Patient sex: M
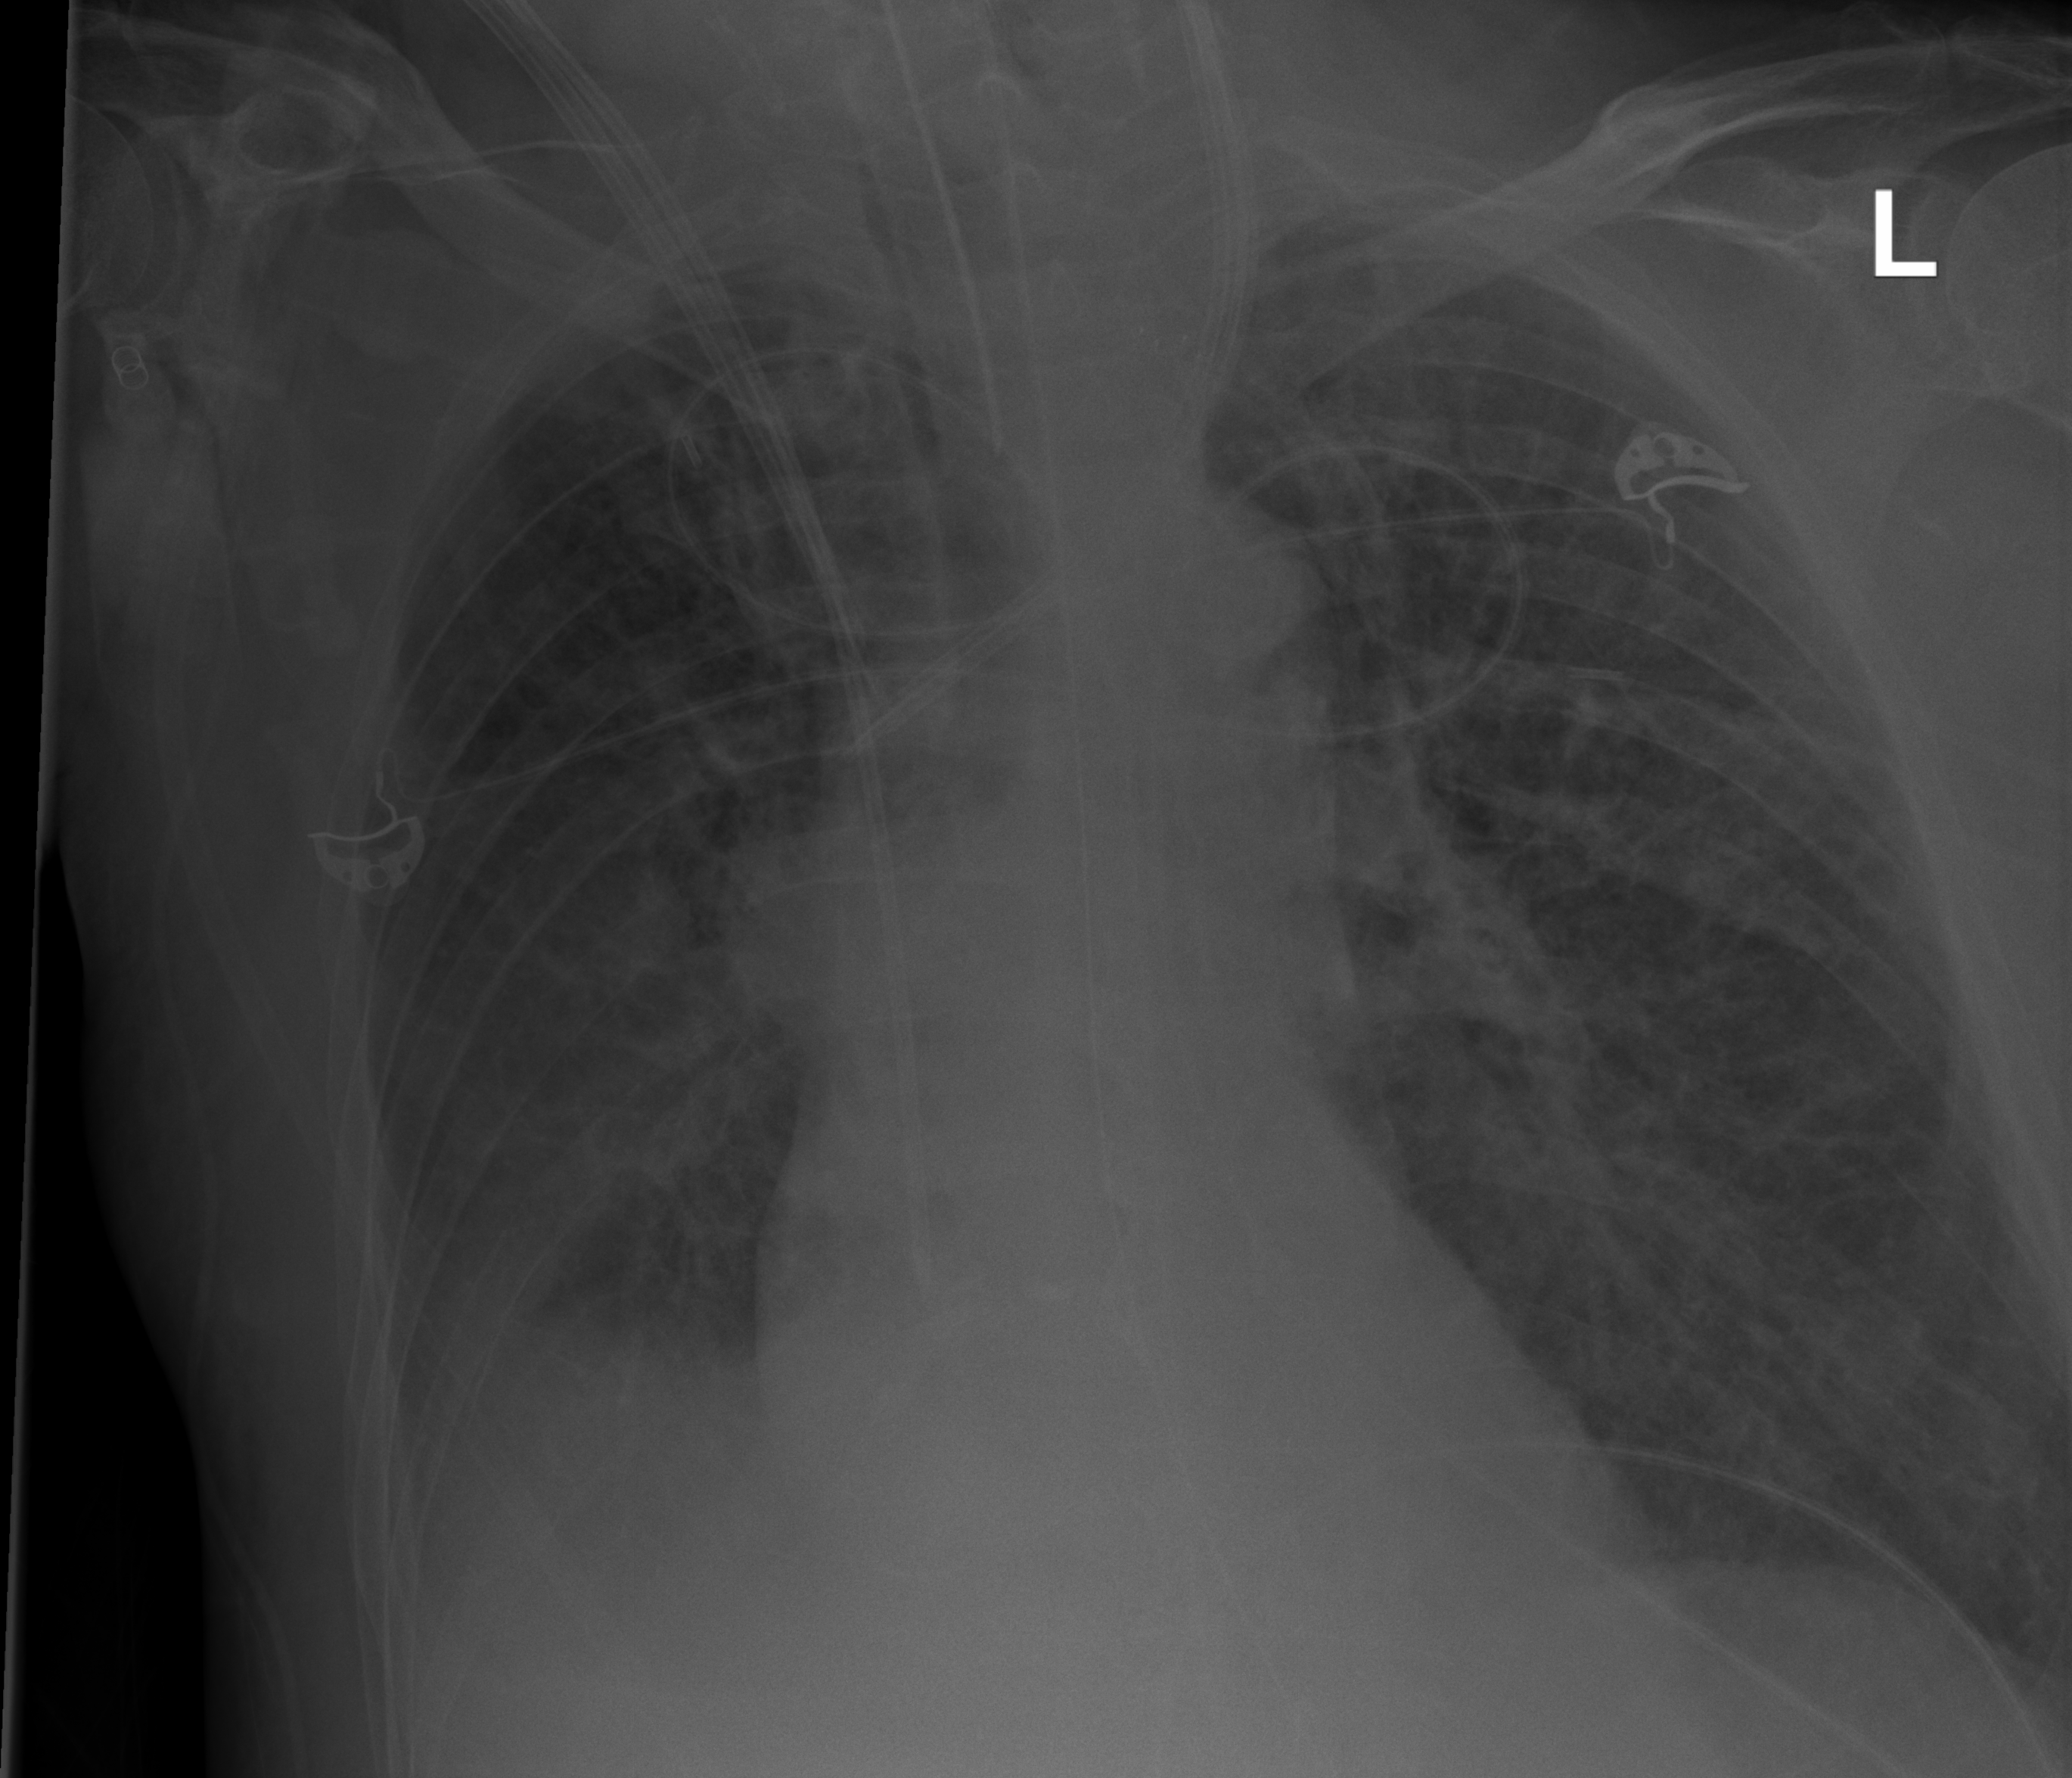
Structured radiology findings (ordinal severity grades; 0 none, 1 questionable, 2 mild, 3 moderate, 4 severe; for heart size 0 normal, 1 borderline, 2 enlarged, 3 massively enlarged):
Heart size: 0
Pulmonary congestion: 2
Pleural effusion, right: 2
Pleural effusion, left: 0
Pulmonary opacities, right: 3
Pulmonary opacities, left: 2
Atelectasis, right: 2
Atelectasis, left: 2